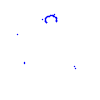
Particle: proton